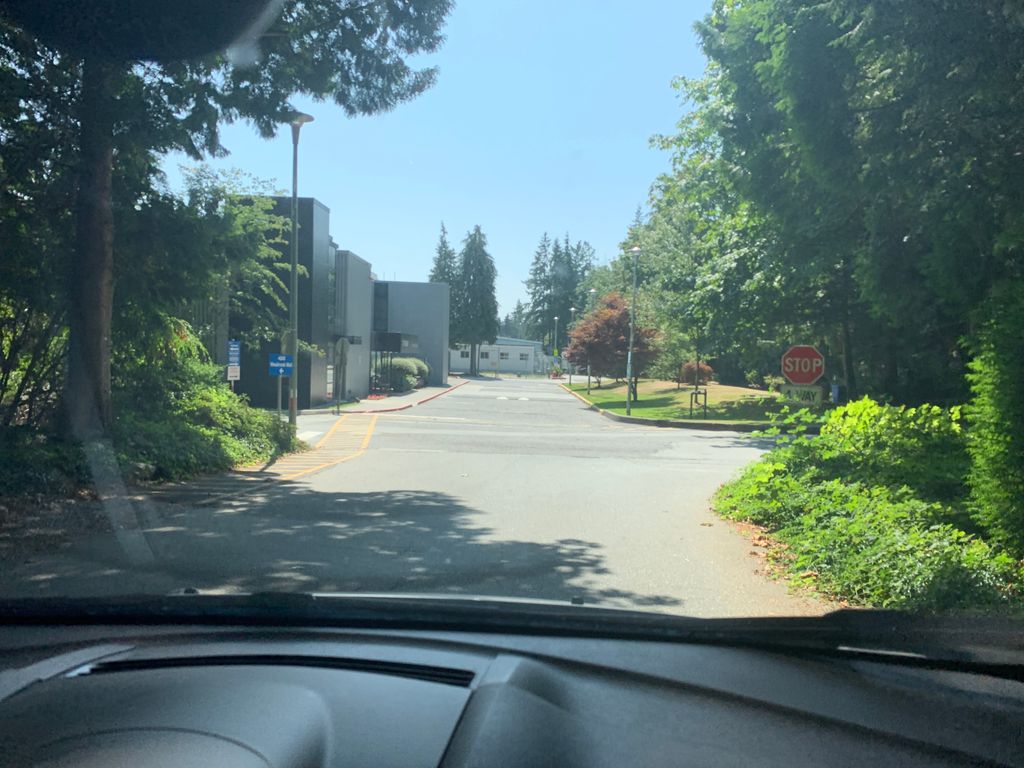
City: vancouver